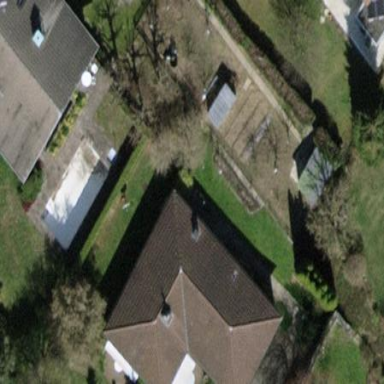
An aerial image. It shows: House with hipped roof.